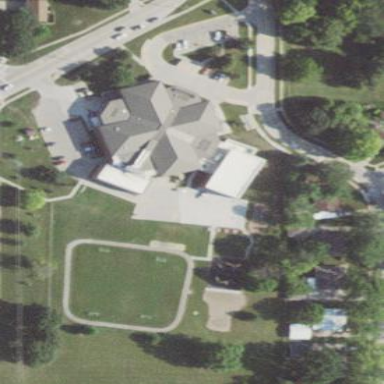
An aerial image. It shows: School.